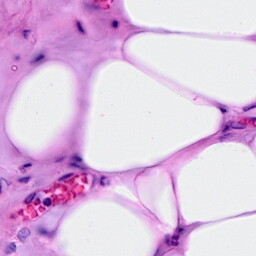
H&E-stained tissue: Breast